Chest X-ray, AP view. Patient: 61 years old, sex F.
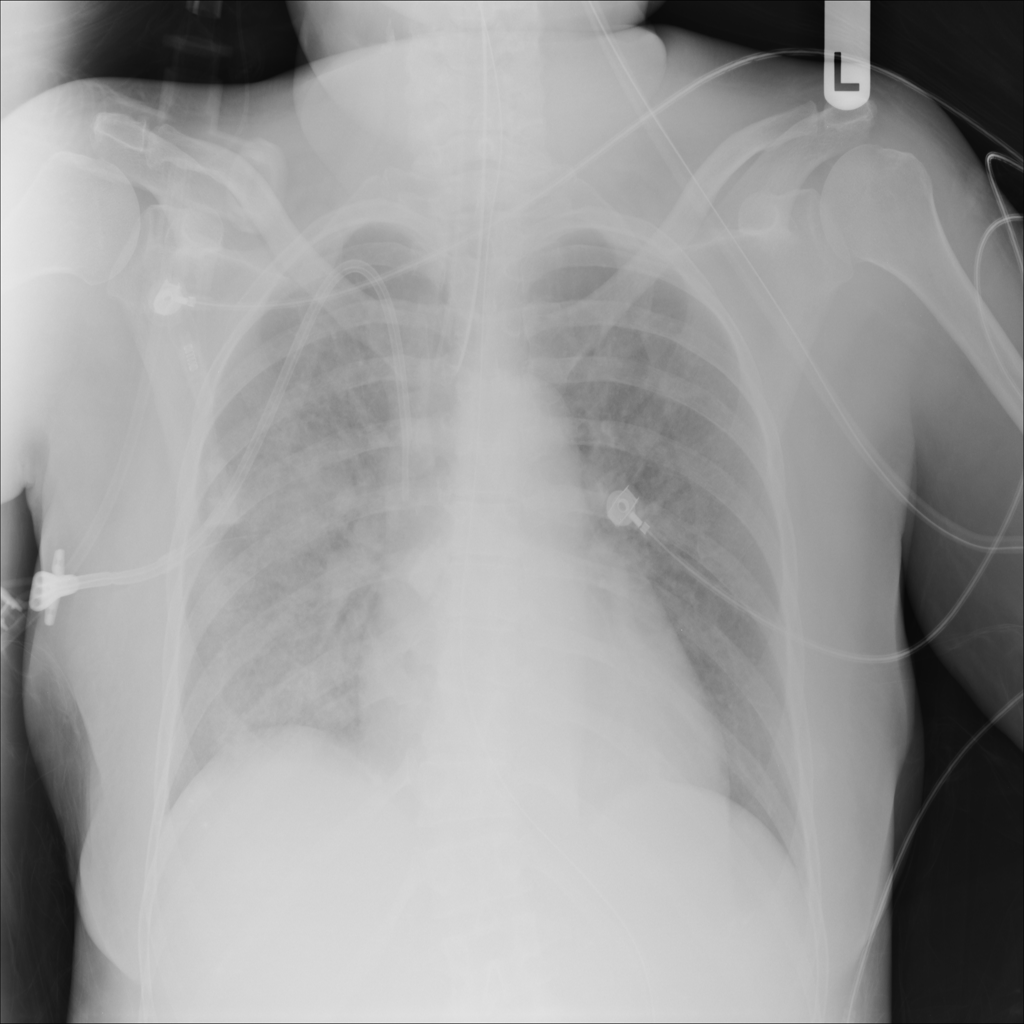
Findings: Infiltration